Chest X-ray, PA view. Patient: 62 years old, sex M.
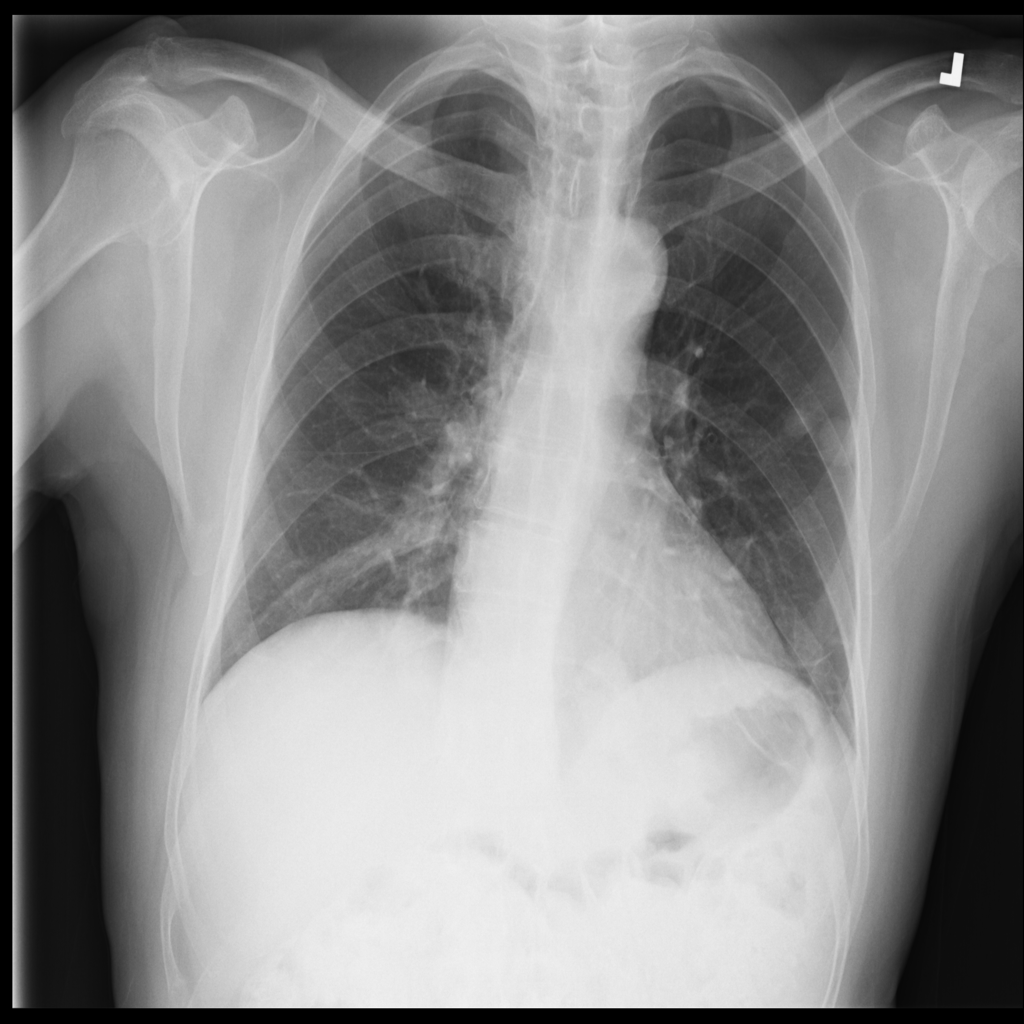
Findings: Nodule